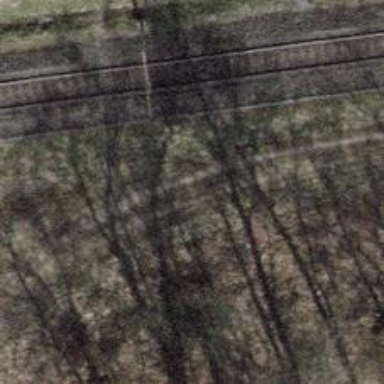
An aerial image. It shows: Track with grade 3 surface.